This plot shows a bearing's acceleration signal over time (raw waveform). Based on the visible evidence, which condition applies: normal, inner_race, outer_race, ball?
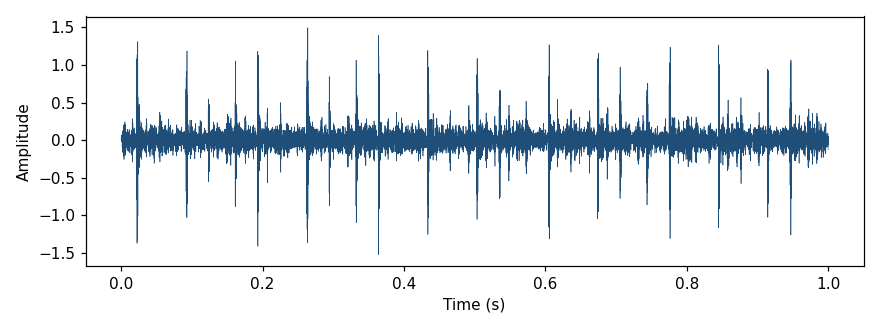
Answer: inner_race